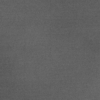
Label: dusty